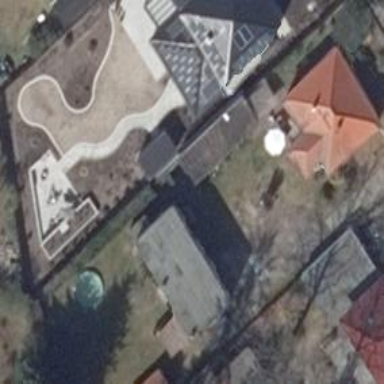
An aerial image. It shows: Residential building with flat roof.